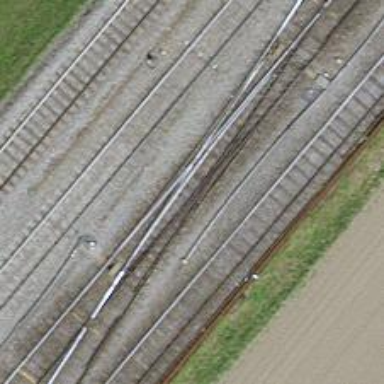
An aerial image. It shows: Railway switch.